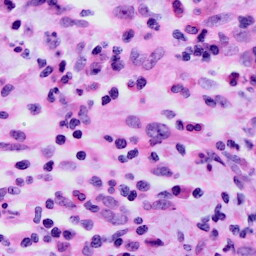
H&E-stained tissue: Cervix